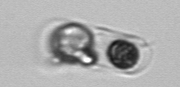
Label: Guinardia_delicatula_TAG_internal_parasite